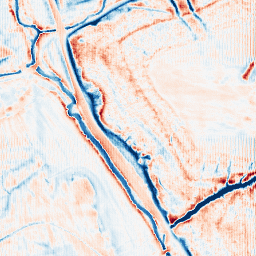
Category: edge_preserving
Decomposition family: anisotropic_diffusion
Decomposition parameters: iterations: 50
kappa: 50
gamma: 0.15
Upsampling method: fft_zeropad
Upsampling parameters: scale: 4
Upsampling scale: 4